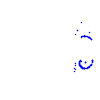
Particle: proton